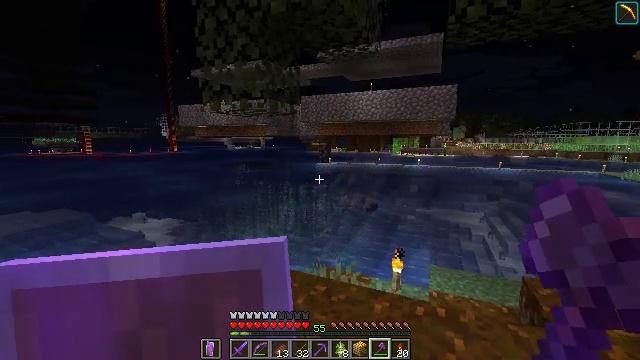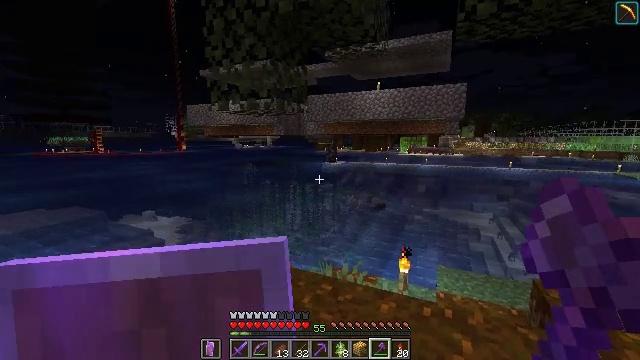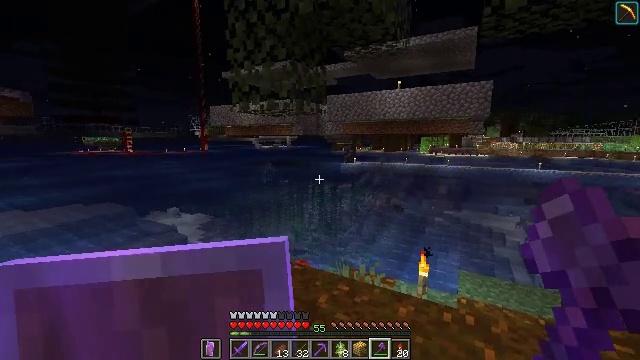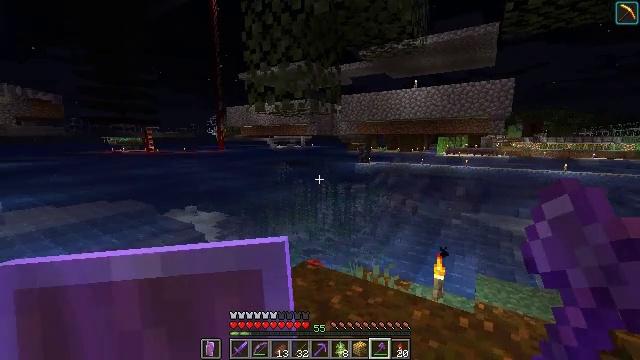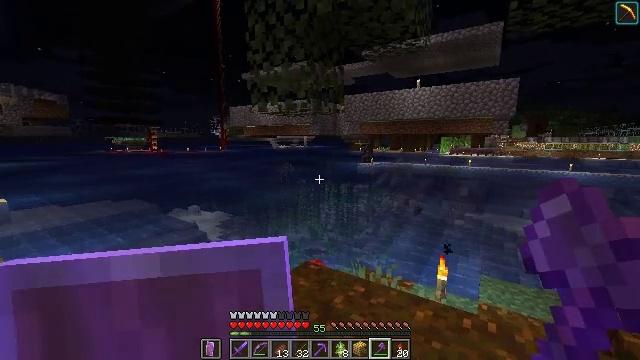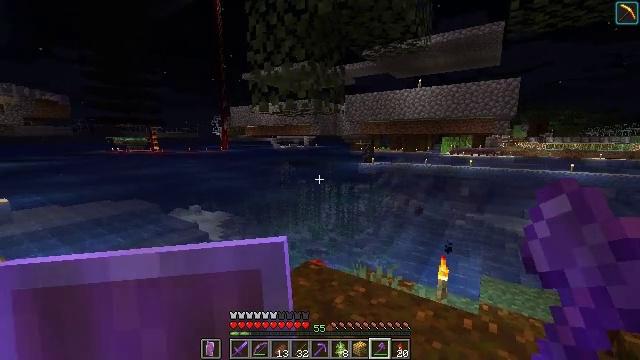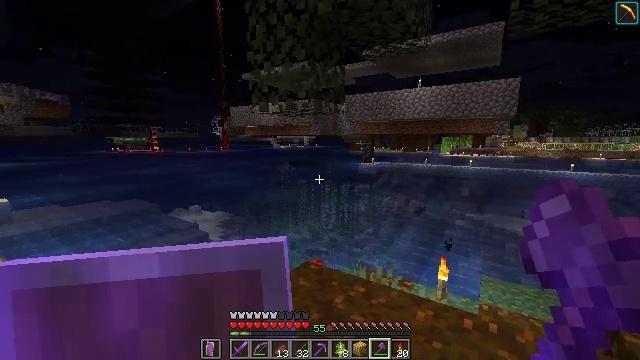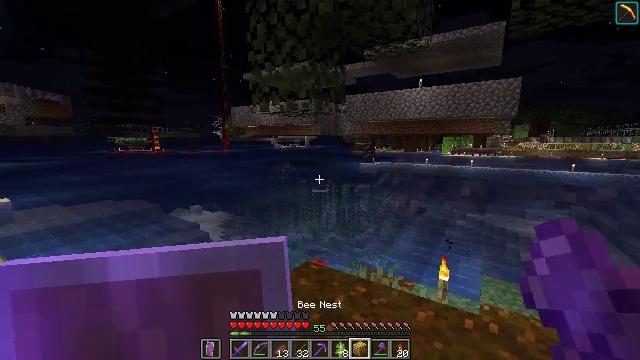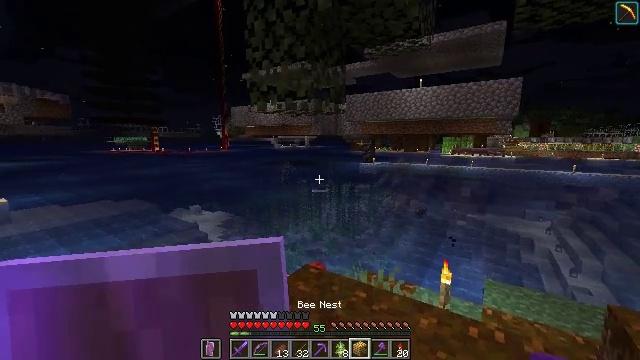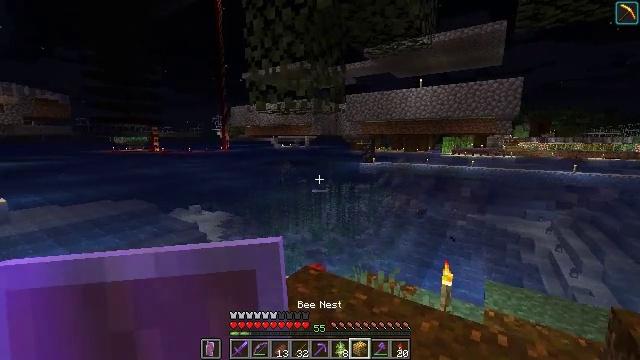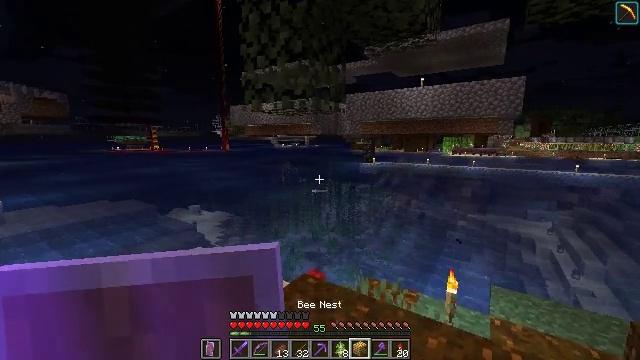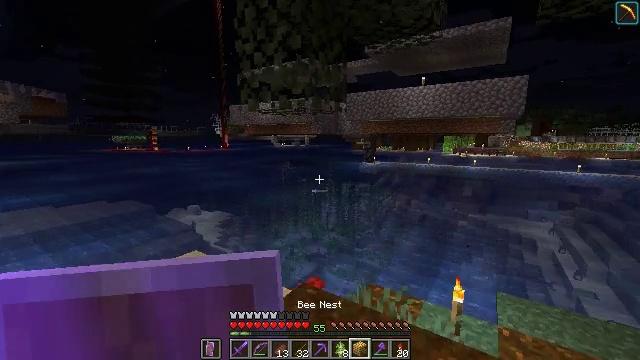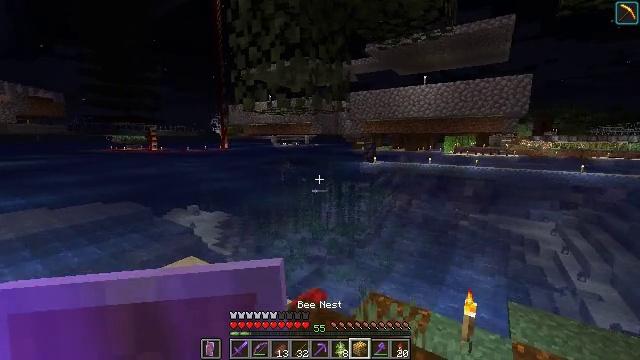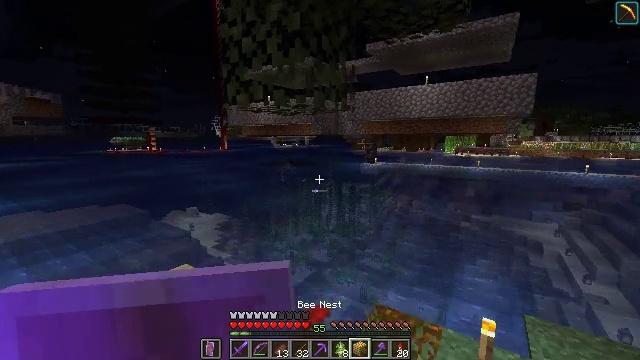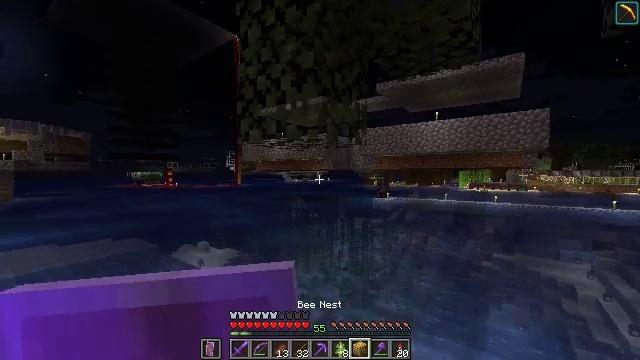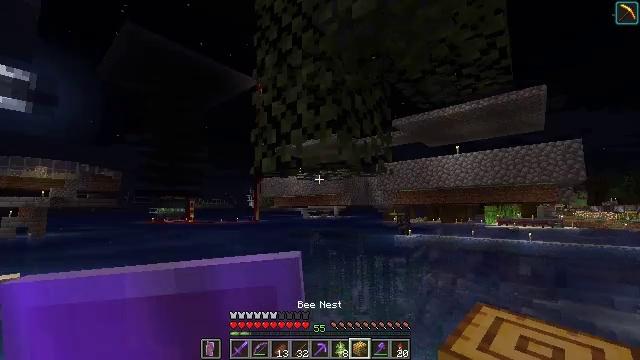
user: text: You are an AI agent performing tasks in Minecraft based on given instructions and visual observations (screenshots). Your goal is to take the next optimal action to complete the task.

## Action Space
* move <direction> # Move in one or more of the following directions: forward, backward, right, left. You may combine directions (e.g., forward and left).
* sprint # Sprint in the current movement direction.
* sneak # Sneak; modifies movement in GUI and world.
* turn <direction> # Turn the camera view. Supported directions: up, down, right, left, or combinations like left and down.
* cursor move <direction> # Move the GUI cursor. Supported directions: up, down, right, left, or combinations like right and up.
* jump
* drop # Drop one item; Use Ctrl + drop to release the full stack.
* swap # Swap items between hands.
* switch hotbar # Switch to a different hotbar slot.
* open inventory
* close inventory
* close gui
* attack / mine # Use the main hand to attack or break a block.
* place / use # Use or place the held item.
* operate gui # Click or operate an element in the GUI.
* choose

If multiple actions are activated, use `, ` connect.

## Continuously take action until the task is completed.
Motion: motion action
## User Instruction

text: Remove birch leaves from trees.
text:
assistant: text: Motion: turn left
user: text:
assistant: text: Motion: turn left
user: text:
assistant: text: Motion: turn left
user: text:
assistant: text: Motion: no_op
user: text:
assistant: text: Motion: no_op
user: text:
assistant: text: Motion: no_op
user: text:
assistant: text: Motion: no_op
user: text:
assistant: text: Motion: move forward
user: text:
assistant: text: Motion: move forward
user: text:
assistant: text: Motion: move forward
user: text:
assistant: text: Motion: move forward
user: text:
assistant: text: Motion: move forward
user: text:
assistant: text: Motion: move forward
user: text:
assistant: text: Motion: move forward, turn left and up
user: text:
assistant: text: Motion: move forward, turn left and up
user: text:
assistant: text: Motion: move forward, turn up
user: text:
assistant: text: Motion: move forward, turn up
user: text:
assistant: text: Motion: move forward, attack / mine
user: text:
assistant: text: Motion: move forward, turn up, attack / mine
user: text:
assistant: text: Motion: attack / mine
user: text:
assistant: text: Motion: attack / mine
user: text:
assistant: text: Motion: turn up, attack / mine
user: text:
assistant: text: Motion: turn up, attack / mine
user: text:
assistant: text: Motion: turn up, attack / mine
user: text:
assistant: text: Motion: turn up, attack / mine
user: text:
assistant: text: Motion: turn up, attack / mine
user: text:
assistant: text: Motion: turn up, attack / mine
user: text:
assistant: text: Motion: turn up, attack / mine
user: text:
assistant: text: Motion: attack / mine
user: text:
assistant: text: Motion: attack / mine